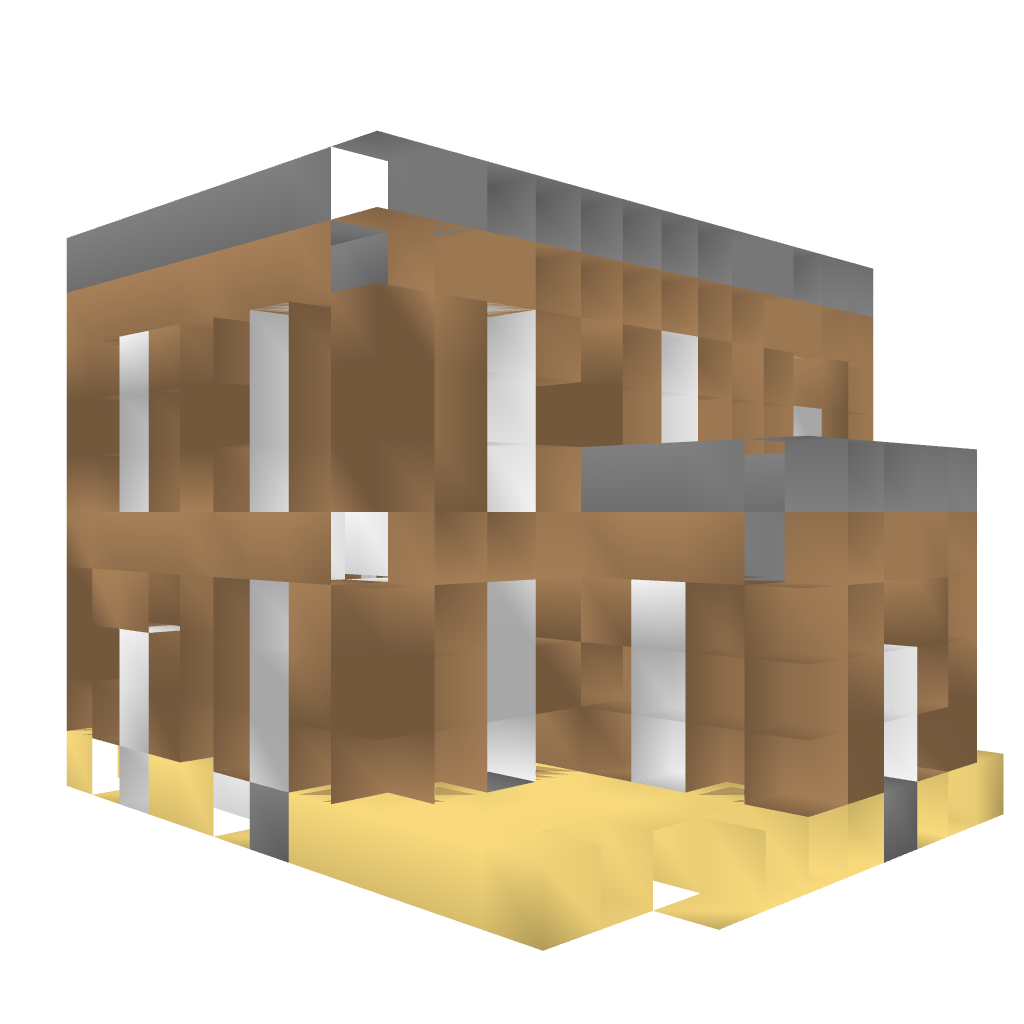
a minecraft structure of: Beach House bad low quality